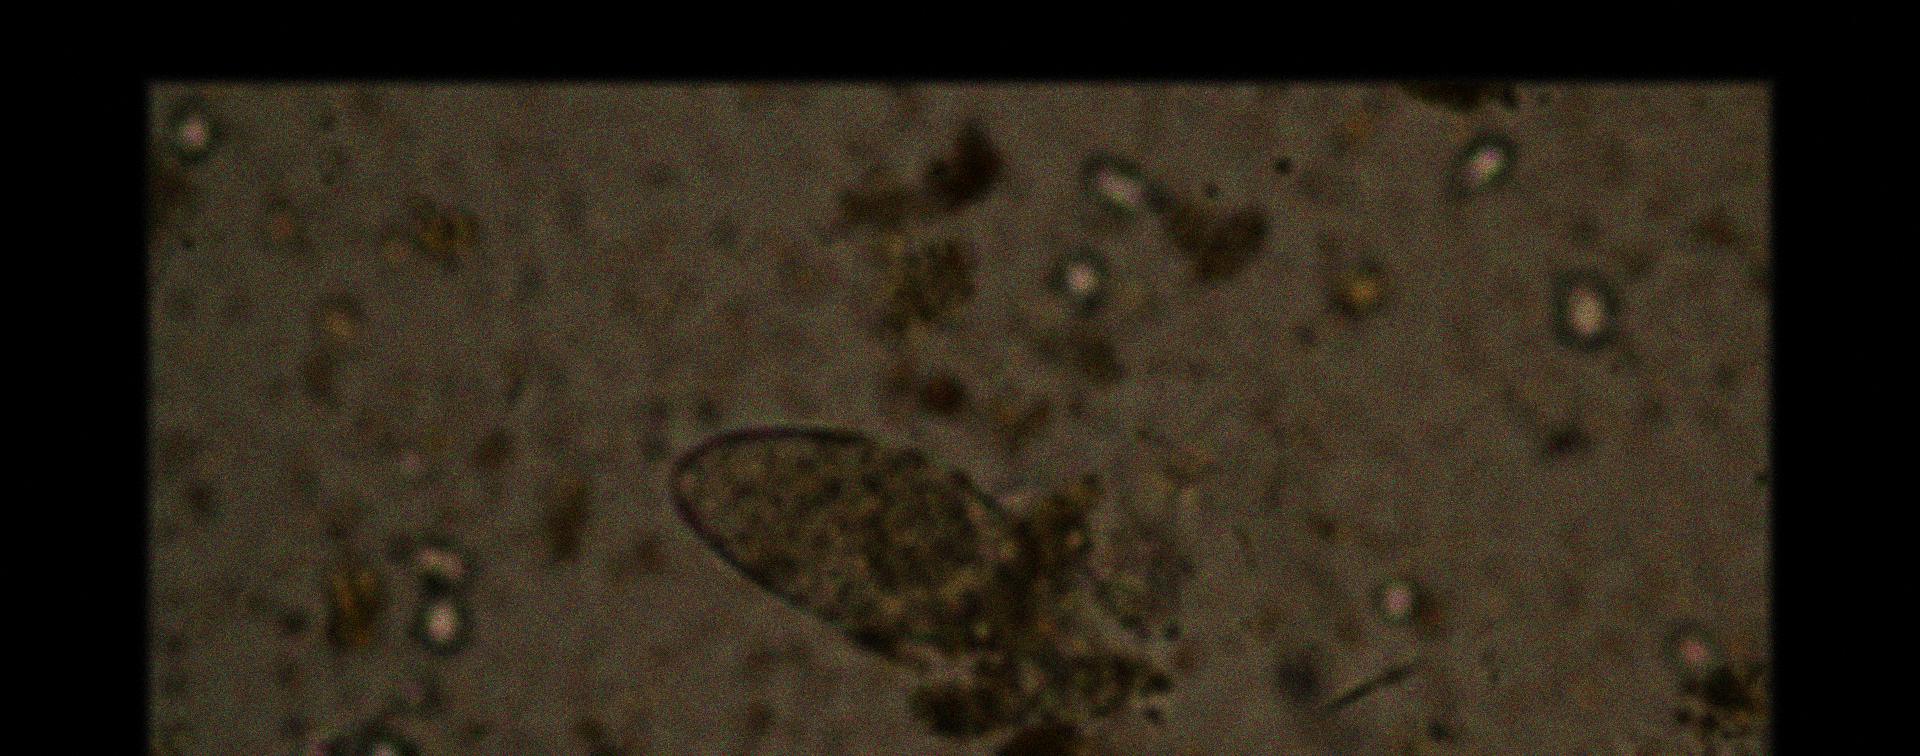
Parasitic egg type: Fasciolopsis buski